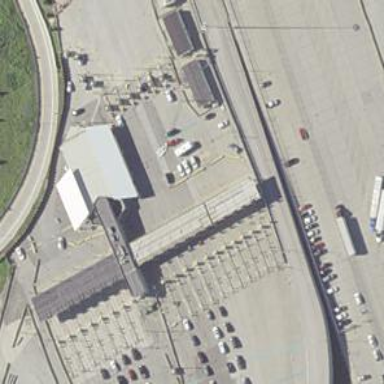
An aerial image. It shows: Border control barrier.